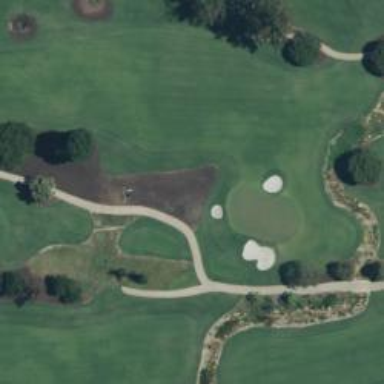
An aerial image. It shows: Path designated for golf carts.